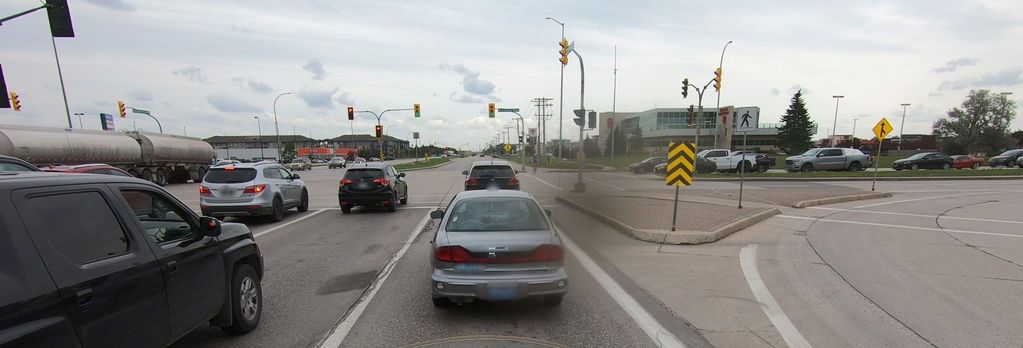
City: winnipeg